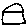
Label: house